Question: I am using a table to render a calendar. I have noticed an odd rendering bug in table cell border rendering in Firefox version 3.6 through 7. Here's a screen capture:

As you can see, the border gets "bent" when I scroll. Also, there are gaps between the horizontal and vertical border where it isn't "bent". A live example can be seen on <URL>.
I don't see this behavior in Chrome, Safari, or Internet Explorer.
---
I am still seeing this issue in Firefox 20. I have noticed that single pixel borders do not exhibit this behavior, only two pixels or more.
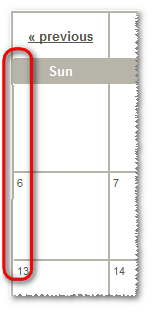
Answer: You have a problem whith border-collapse:
Here is a solution for your problem: <URL>
What to do:
- 'border-collapse''collapse''separate'- 'border-width''<td>''<th>''2px''1px'- '<table>''1px''border'
Give some conditional comments like described in the link